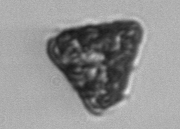
Label: Biddulphia